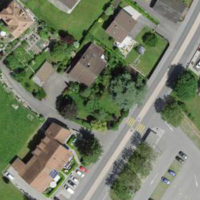
EUNIS habitat code: 54
Species observed at this site:
Hippocrepis emerus
Chelidonium majus